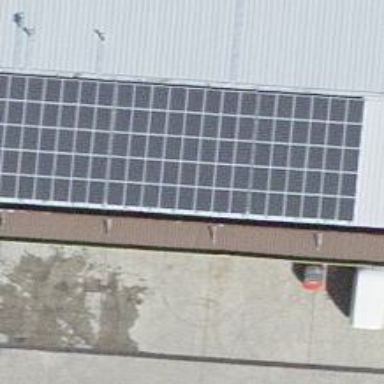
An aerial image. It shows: Solar power generator.